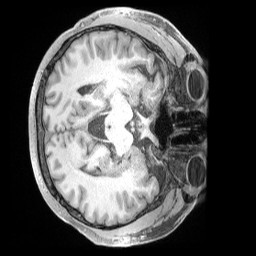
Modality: T1w
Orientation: axial
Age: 41
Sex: male
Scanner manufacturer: siemens
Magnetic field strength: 3 T
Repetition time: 2 s
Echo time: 0.00211 s